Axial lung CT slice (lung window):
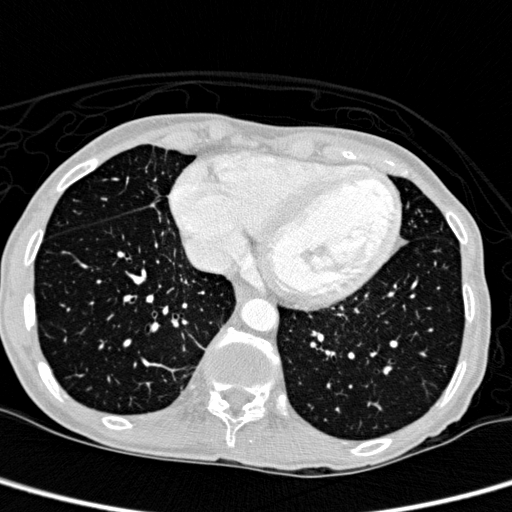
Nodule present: no